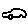
Label: car